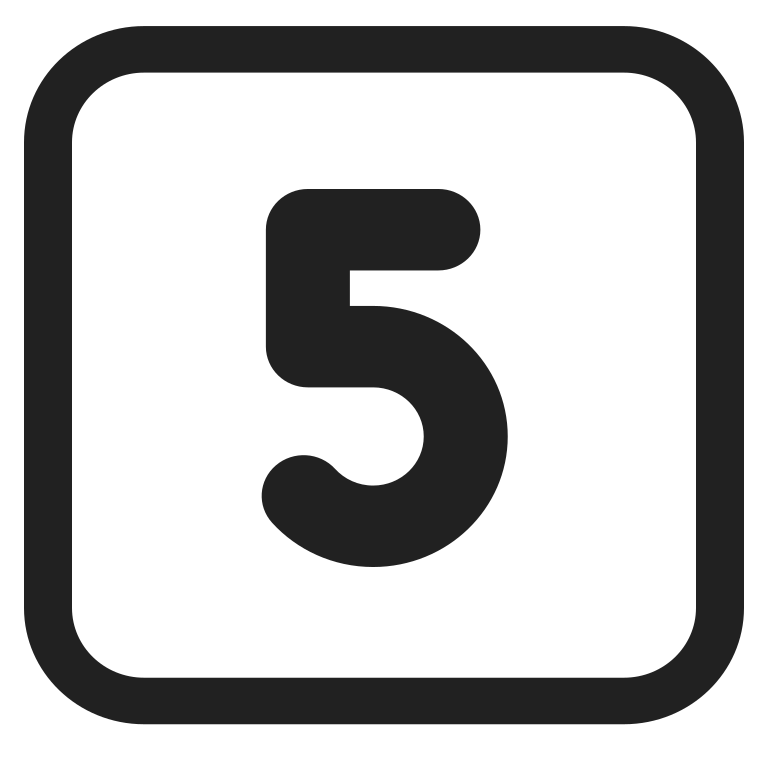
keycap 5 high contrast